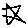
Label: star